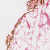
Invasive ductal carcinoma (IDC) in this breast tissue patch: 0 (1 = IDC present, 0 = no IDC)